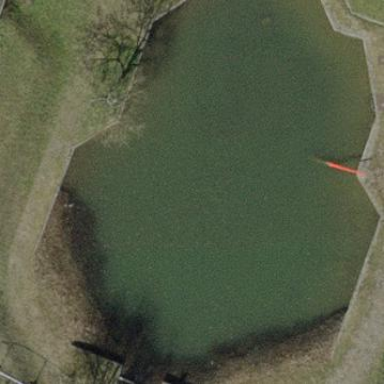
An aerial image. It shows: Serene pond surrounded by nature.